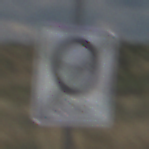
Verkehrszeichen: EndeUmweltzone
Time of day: Midday
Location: Outdoor (Nature)
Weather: PartlyCloudy
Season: NotSpecified
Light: Natural